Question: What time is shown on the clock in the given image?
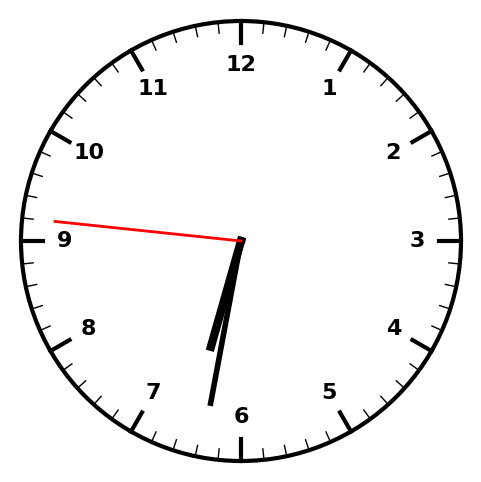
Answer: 06:31:46